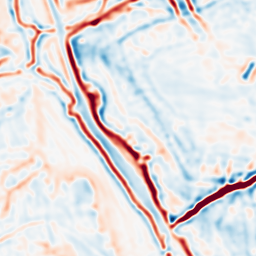
Category: multiscale
Decomposition family: log
Decomposition parameters: sigma: 3
Upsampling method: sinc_hamming
Upsampling parameters: scale: 8
kernel_size: 16
Upsampling scale: 8